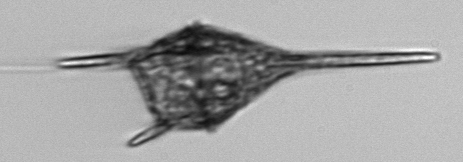
Label: Tripos_lineatus